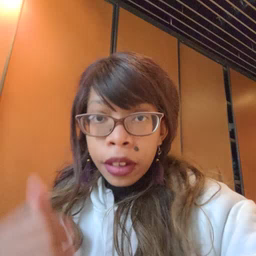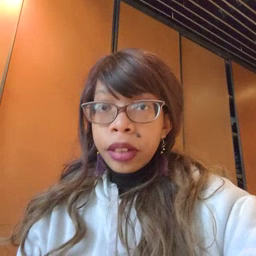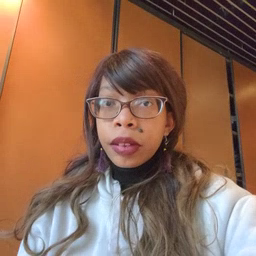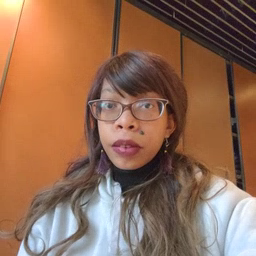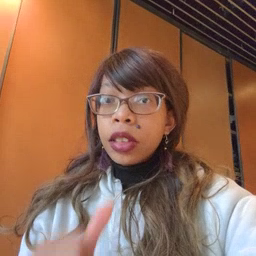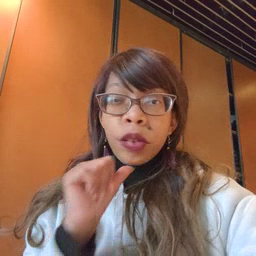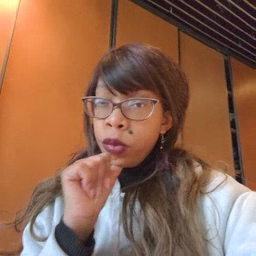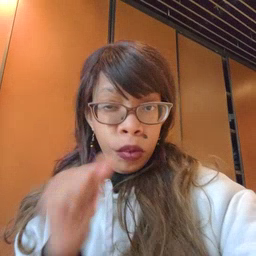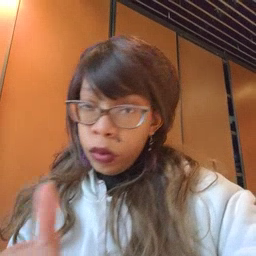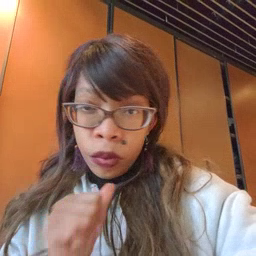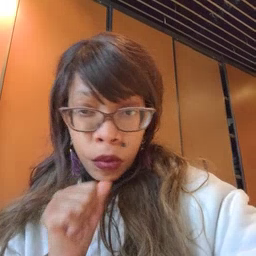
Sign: not